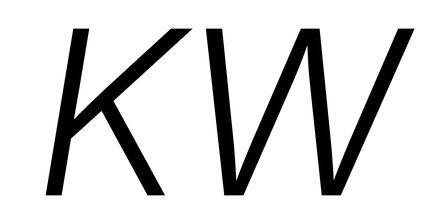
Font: Inter-Italic_Light_Italic